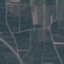
Label: PermanentCrop